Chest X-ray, AP view. Patient: 23 years old, sex F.
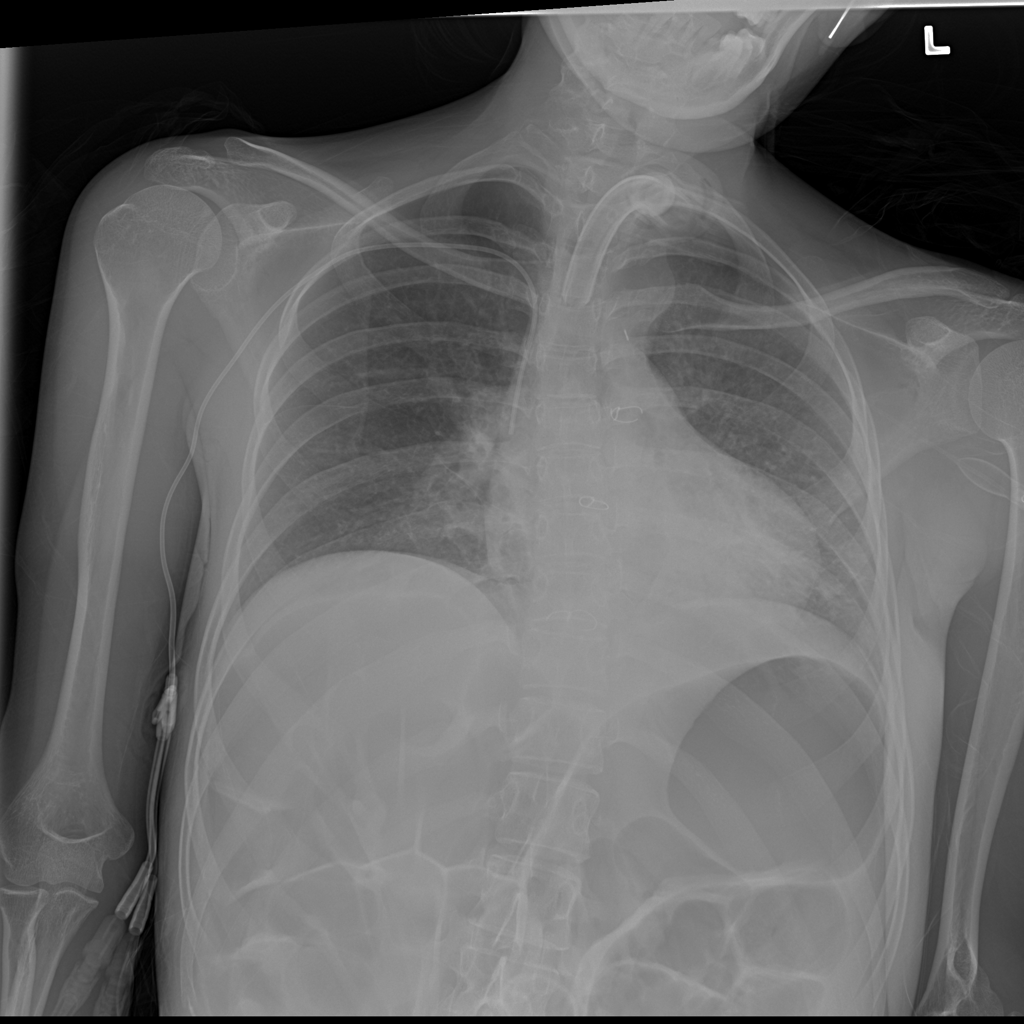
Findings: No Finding